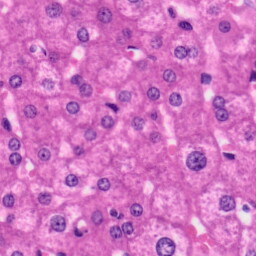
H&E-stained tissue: Liver